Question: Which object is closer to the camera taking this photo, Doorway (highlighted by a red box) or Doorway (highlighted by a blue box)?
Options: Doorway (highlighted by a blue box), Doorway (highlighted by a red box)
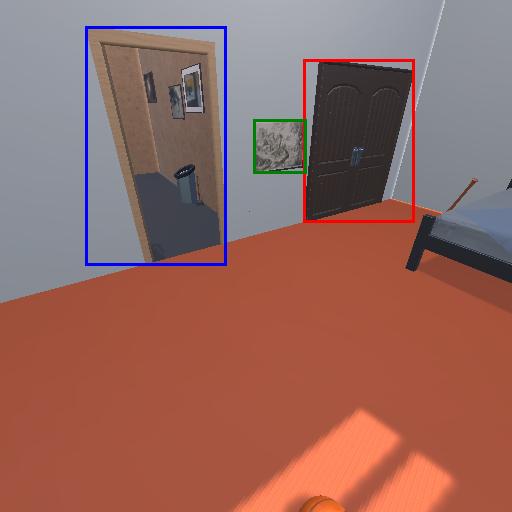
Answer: Doorway (highlighted by a blue box)